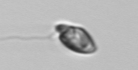
Label: Katodinium_or_Torodinium